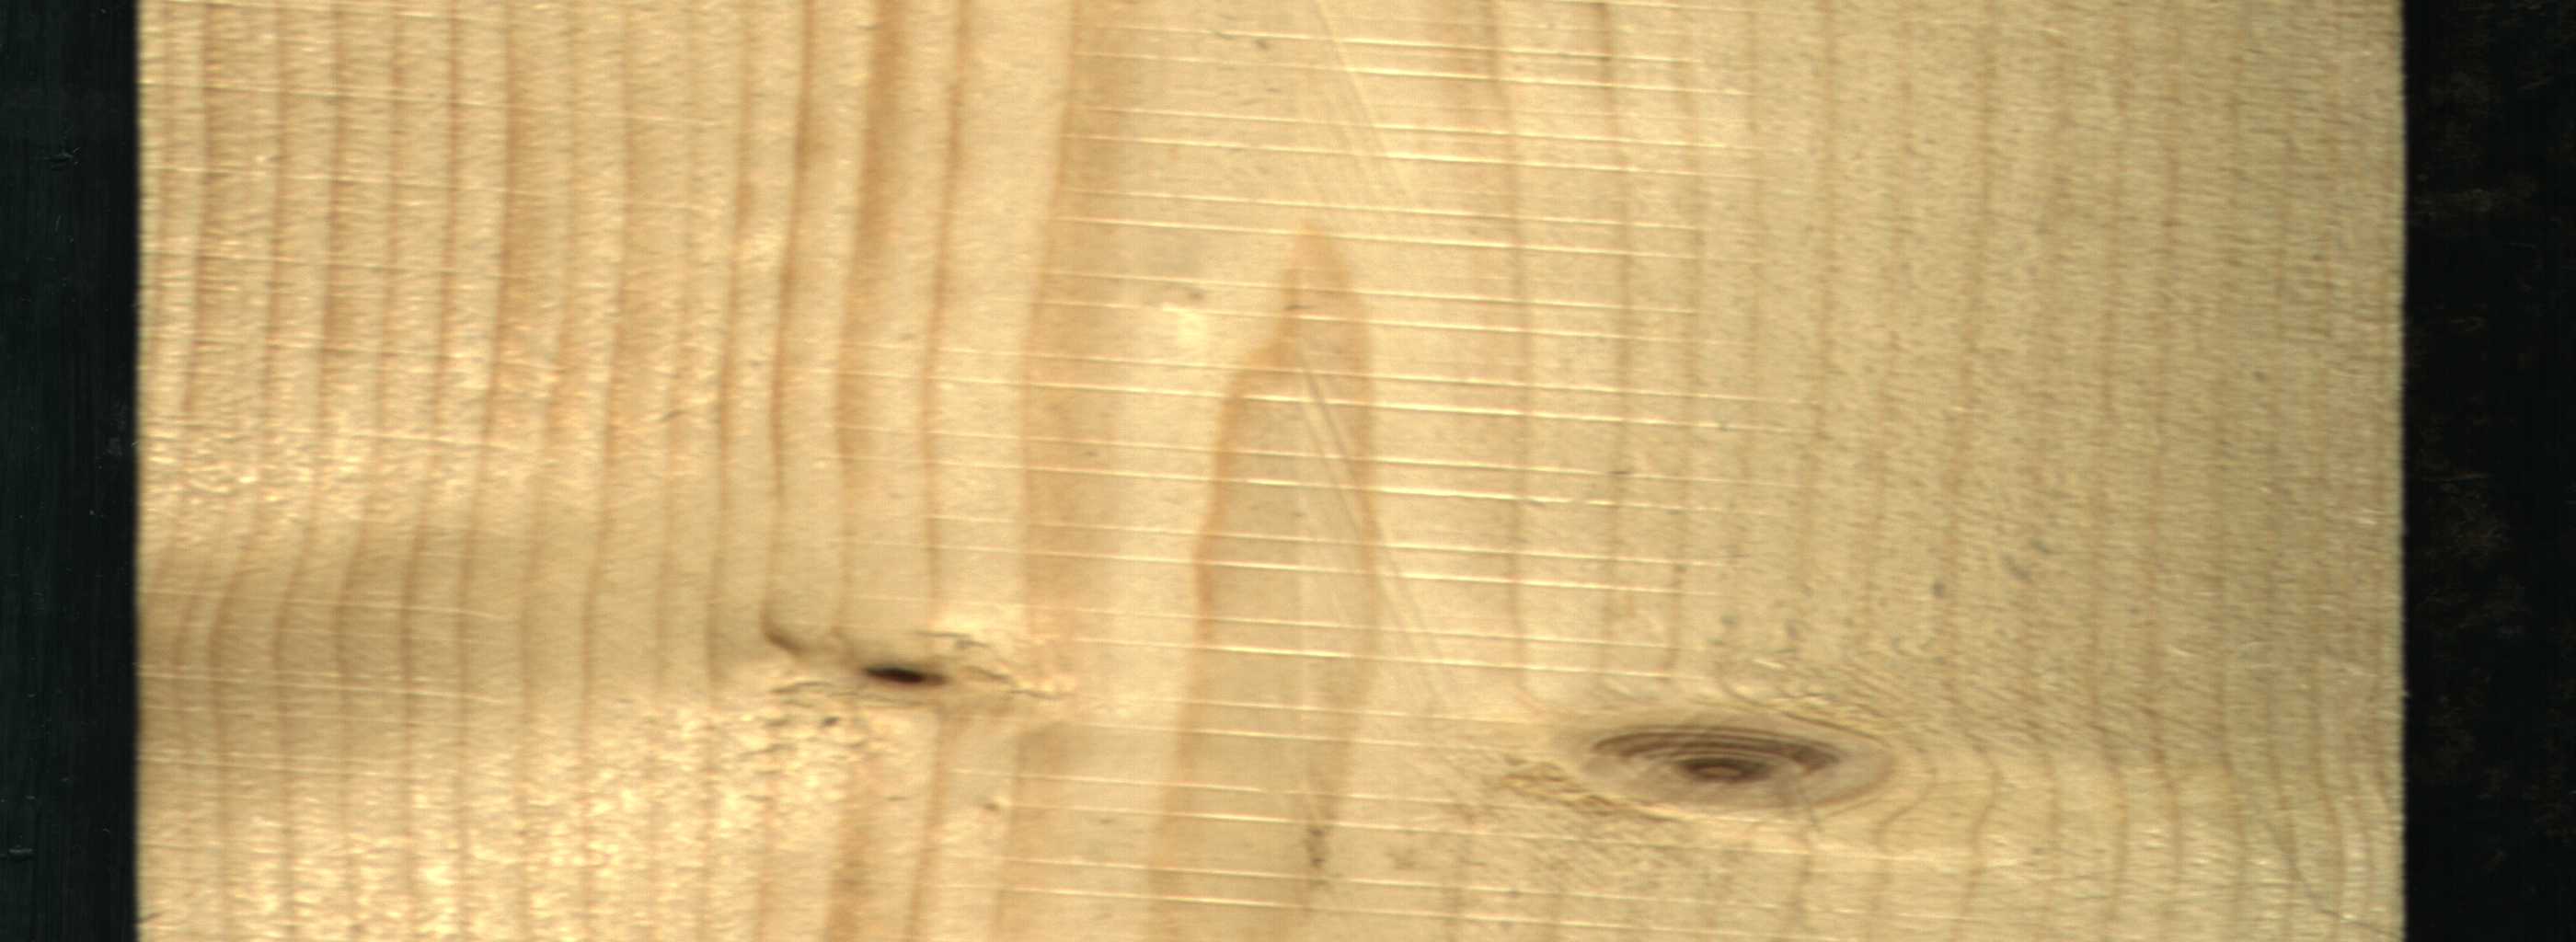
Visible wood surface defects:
Dead_Knot
Live_Knot